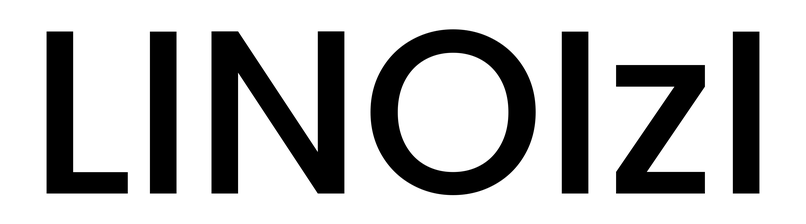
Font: Poppins-Medium